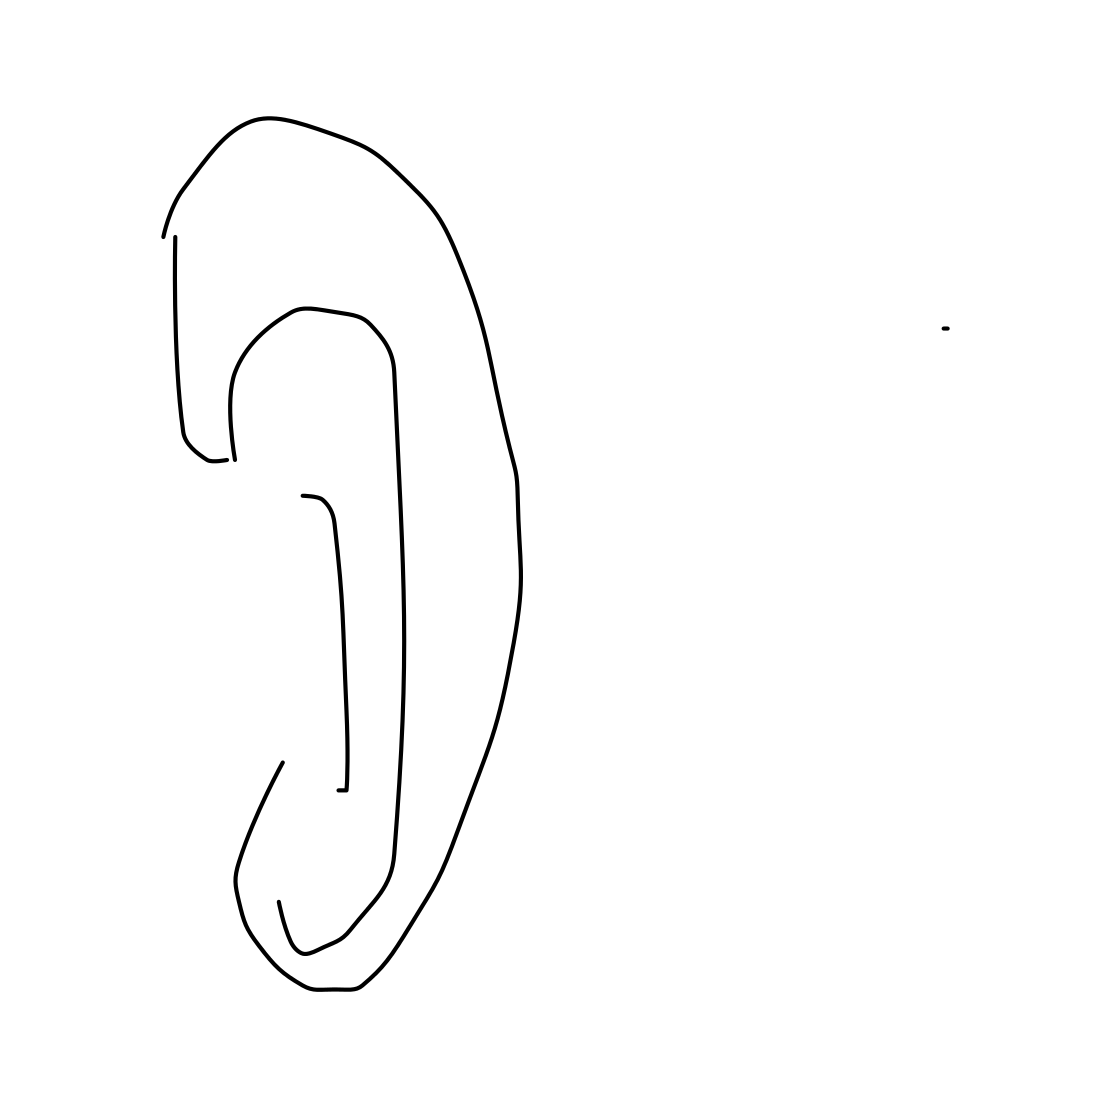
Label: ear